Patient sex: F
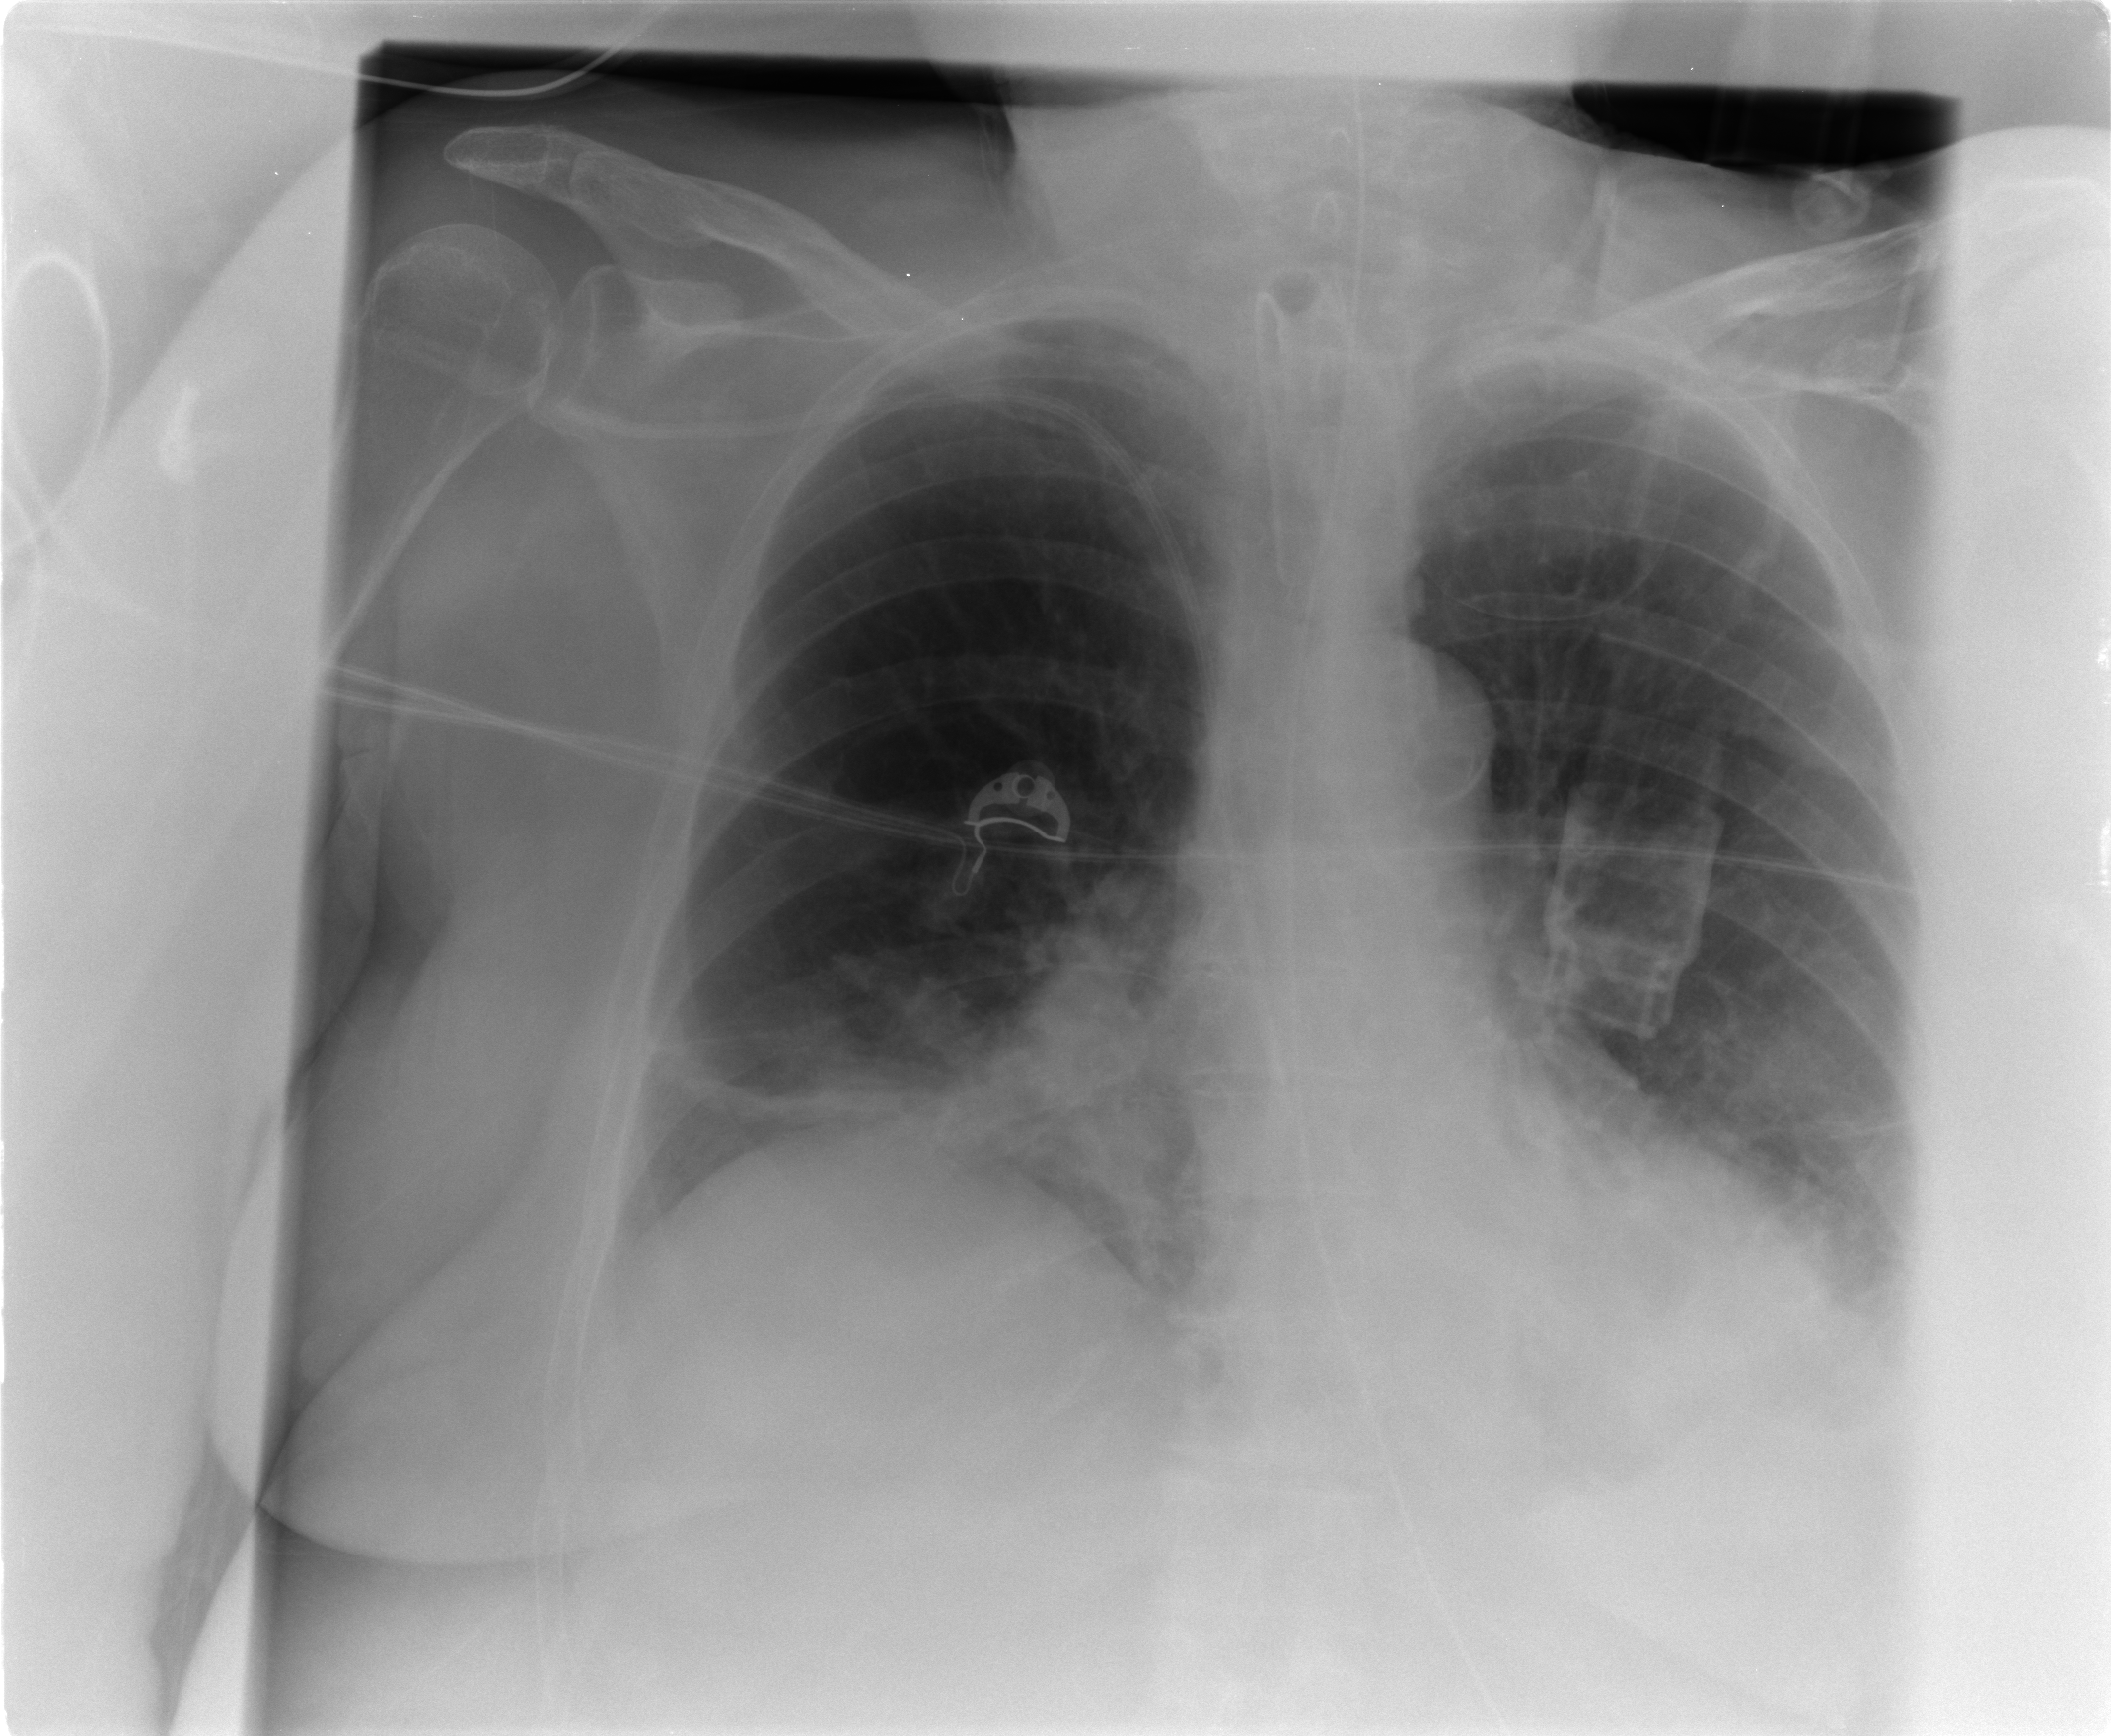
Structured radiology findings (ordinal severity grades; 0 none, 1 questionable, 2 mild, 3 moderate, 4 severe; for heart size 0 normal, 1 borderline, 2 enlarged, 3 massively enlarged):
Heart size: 0
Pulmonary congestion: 0
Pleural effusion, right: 0
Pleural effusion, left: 2
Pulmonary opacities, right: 2
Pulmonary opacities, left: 0
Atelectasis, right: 3
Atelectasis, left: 2